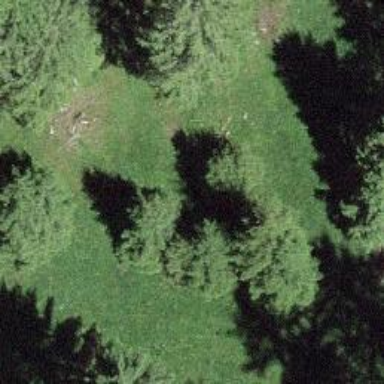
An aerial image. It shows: Beautiful tree in nature.